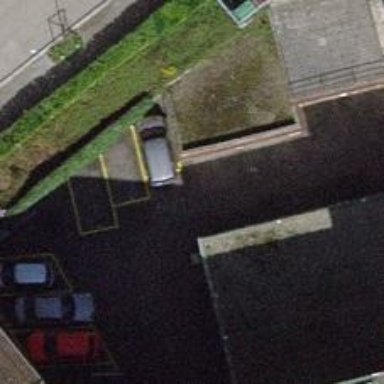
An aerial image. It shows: Parking aisle designated as service road.